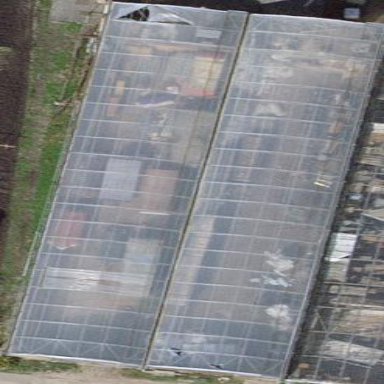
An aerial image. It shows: Greenhouse.